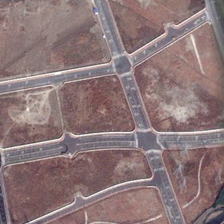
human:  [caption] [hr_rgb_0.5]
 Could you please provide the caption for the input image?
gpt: several roads were built over the bareland .

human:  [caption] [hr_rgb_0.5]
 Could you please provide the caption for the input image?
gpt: some grass is planted beside the road .

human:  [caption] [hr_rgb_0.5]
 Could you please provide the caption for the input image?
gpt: several roads were built over the bareland .

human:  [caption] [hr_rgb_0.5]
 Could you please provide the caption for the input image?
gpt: some grass is planted beside the road .

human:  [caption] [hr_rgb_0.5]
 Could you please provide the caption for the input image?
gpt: several roads were built over the bareland .